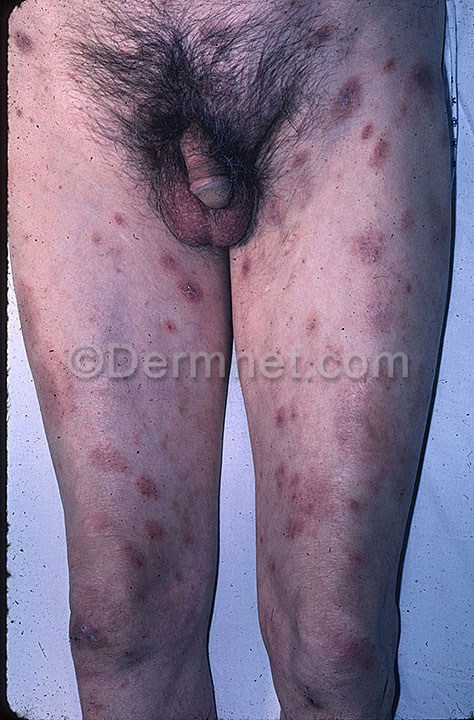
Disease: Actinic Keratosis Basal Cell Carcinoma and other Malignant Lesions